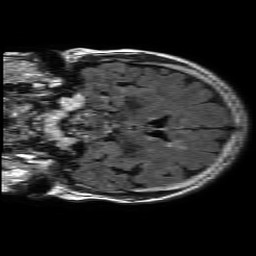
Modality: FLAIR
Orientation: coronal
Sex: female
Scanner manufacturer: philips
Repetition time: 11 s
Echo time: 0.125 s